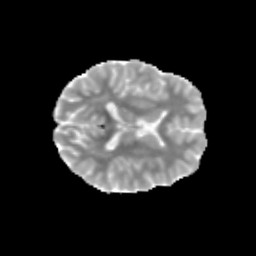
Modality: MD
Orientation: axial
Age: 12
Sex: female
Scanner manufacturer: siemens
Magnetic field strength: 3 T
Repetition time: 3.8 s
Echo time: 0.07 s